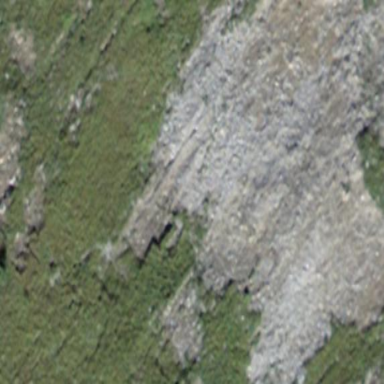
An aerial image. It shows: Natural scree.